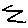
Label: zigzag